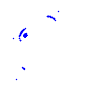
Particle: kaon